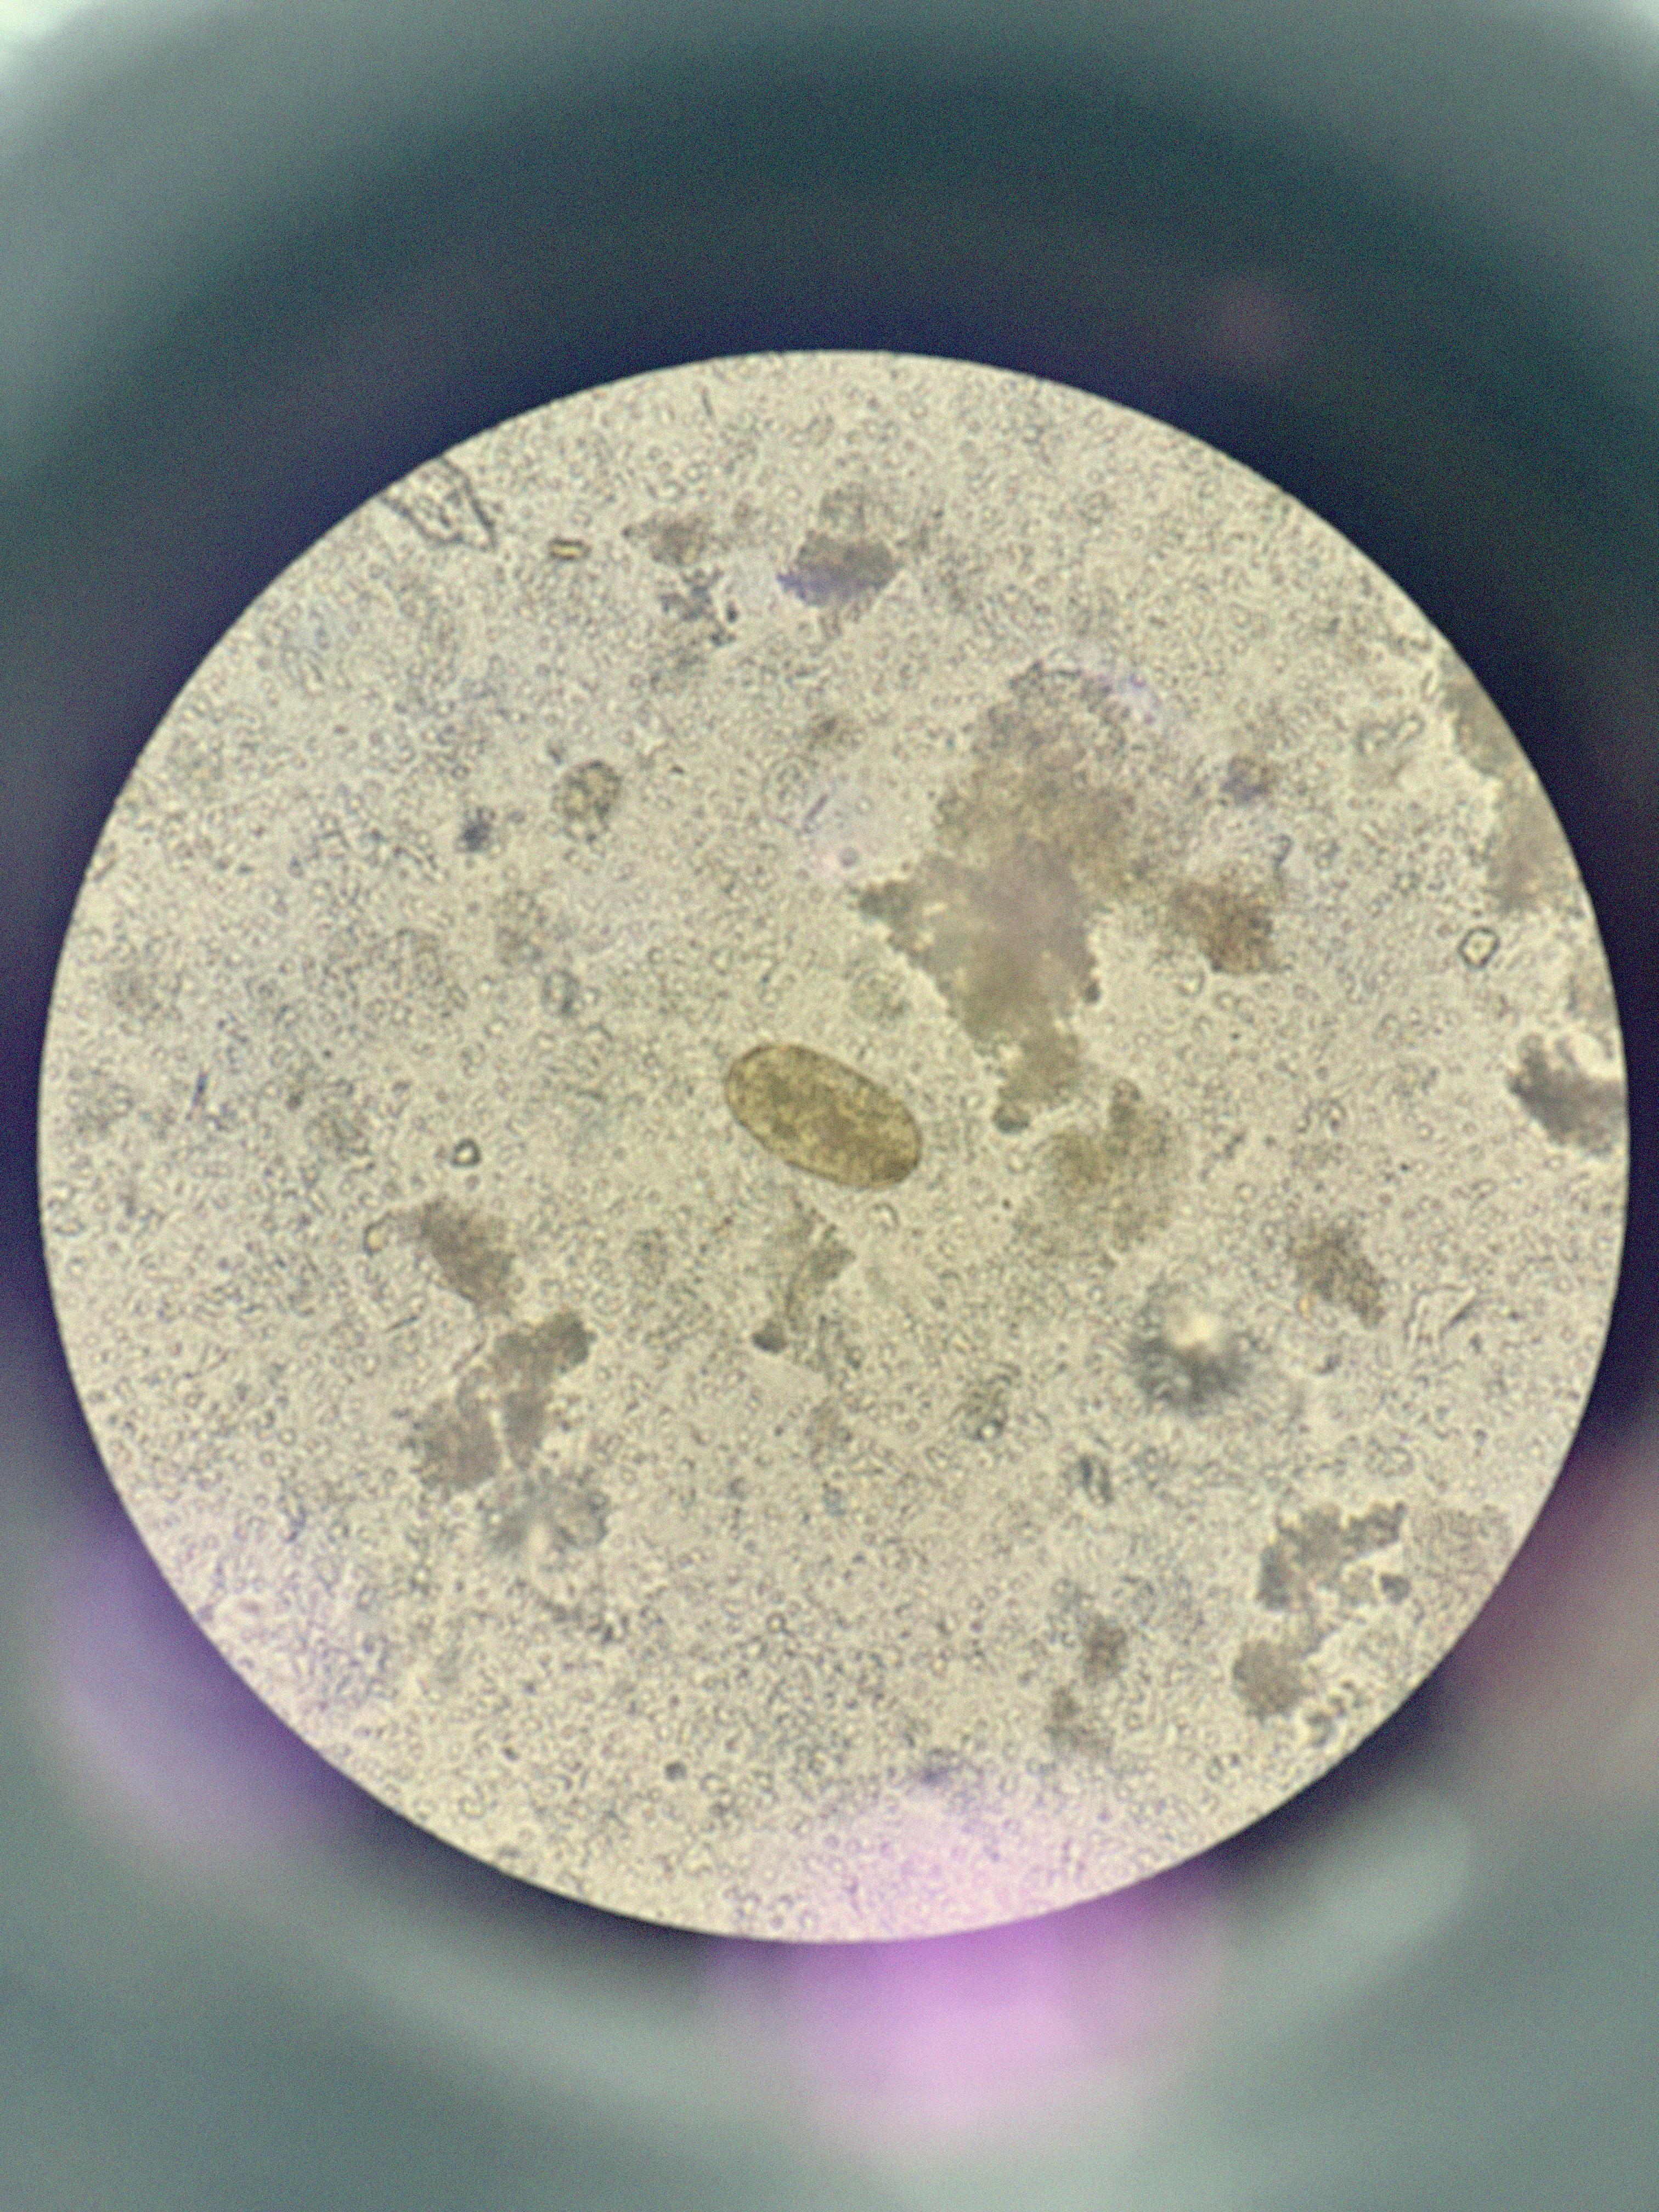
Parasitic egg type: Paragonimus spp